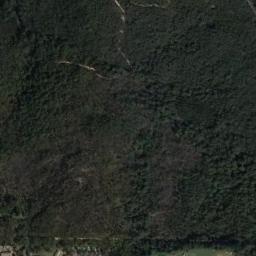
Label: forest